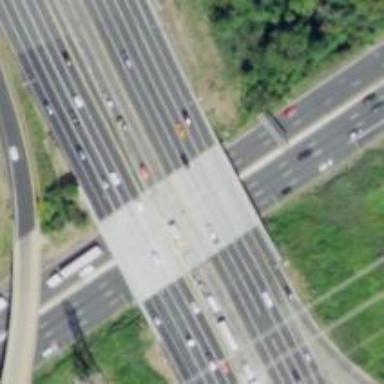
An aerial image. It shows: Motorway bridge crossing urban freeway/expressway.